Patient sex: F
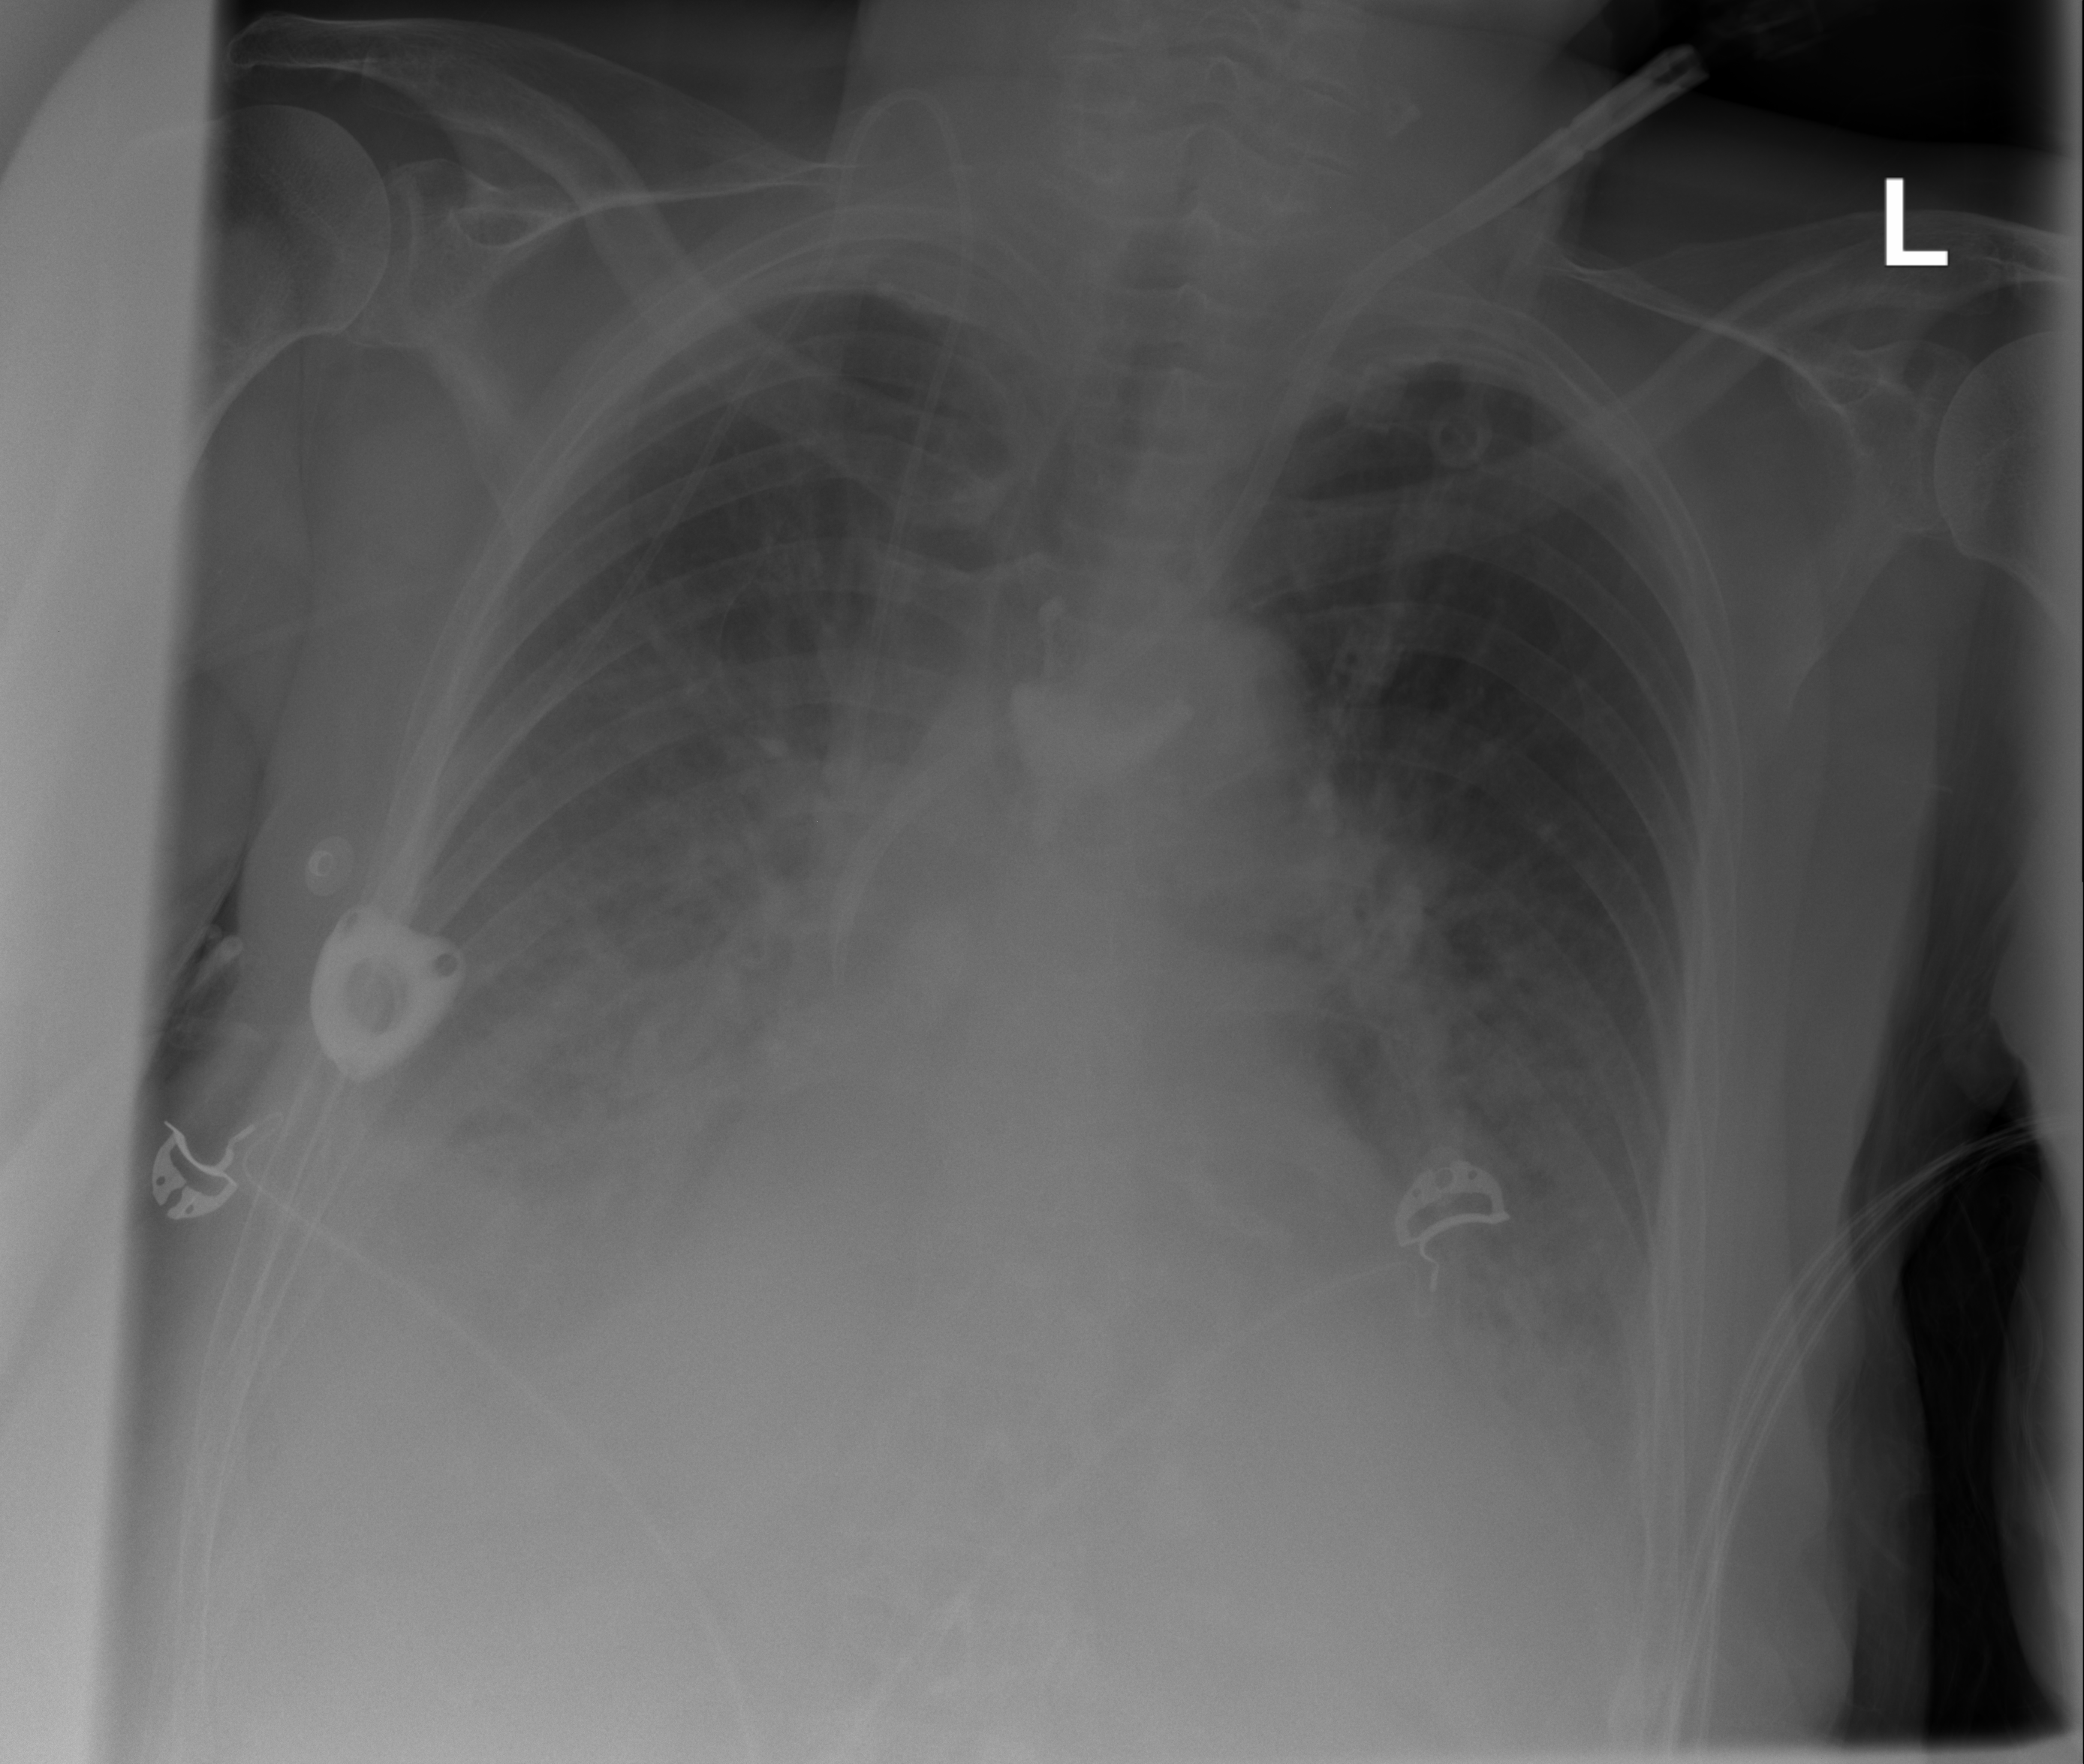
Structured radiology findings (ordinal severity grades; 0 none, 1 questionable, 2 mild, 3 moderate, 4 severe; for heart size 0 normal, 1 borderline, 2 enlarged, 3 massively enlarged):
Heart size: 2
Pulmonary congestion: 2
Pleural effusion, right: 3
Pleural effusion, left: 2
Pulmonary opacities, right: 2
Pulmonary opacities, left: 1
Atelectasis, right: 2
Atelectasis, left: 2